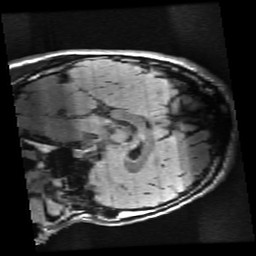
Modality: FLAIR
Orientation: sagittal
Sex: male
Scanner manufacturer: ge
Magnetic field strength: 3 T
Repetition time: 9 s
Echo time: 0.1213 s